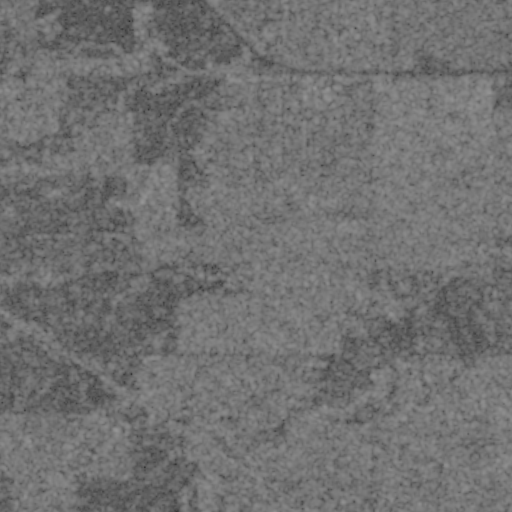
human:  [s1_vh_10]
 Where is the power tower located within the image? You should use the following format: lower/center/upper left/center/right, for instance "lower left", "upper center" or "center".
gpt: The power tower is located in the upper of the image.
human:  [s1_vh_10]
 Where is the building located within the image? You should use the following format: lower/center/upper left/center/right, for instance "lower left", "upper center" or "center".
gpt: There is no building in the image.

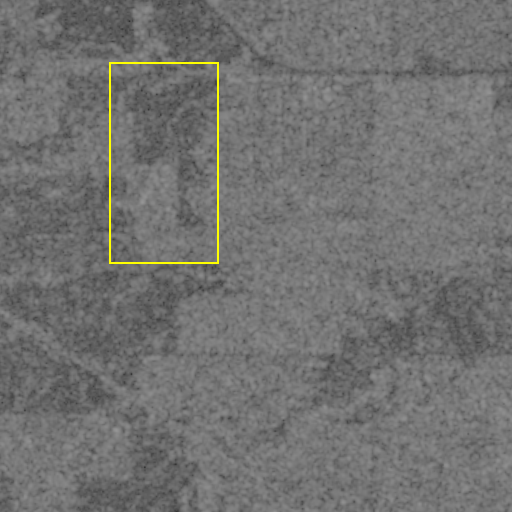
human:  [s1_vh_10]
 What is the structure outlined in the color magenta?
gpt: There is no magenta outline.
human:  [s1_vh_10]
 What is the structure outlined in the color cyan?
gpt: There is no structure outlined in cyan.